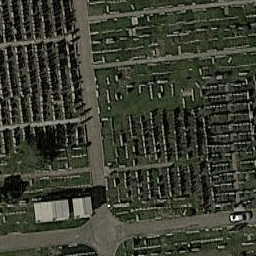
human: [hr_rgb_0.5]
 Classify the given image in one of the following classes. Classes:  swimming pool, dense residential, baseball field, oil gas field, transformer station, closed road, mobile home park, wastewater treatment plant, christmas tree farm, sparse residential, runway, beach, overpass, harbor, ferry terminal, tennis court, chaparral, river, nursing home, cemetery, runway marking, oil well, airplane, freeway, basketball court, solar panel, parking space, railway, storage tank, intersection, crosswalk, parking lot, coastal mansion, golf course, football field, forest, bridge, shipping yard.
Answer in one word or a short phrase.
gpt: cemetery